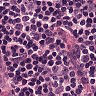
Metastatic tissue present: no